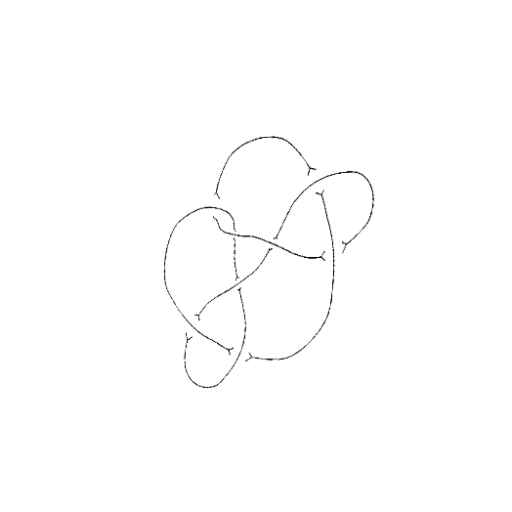
Crossing number: 8